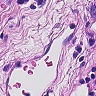
Metastatic tissue present: no